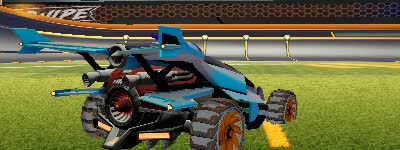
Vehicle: aftershock